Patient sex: F
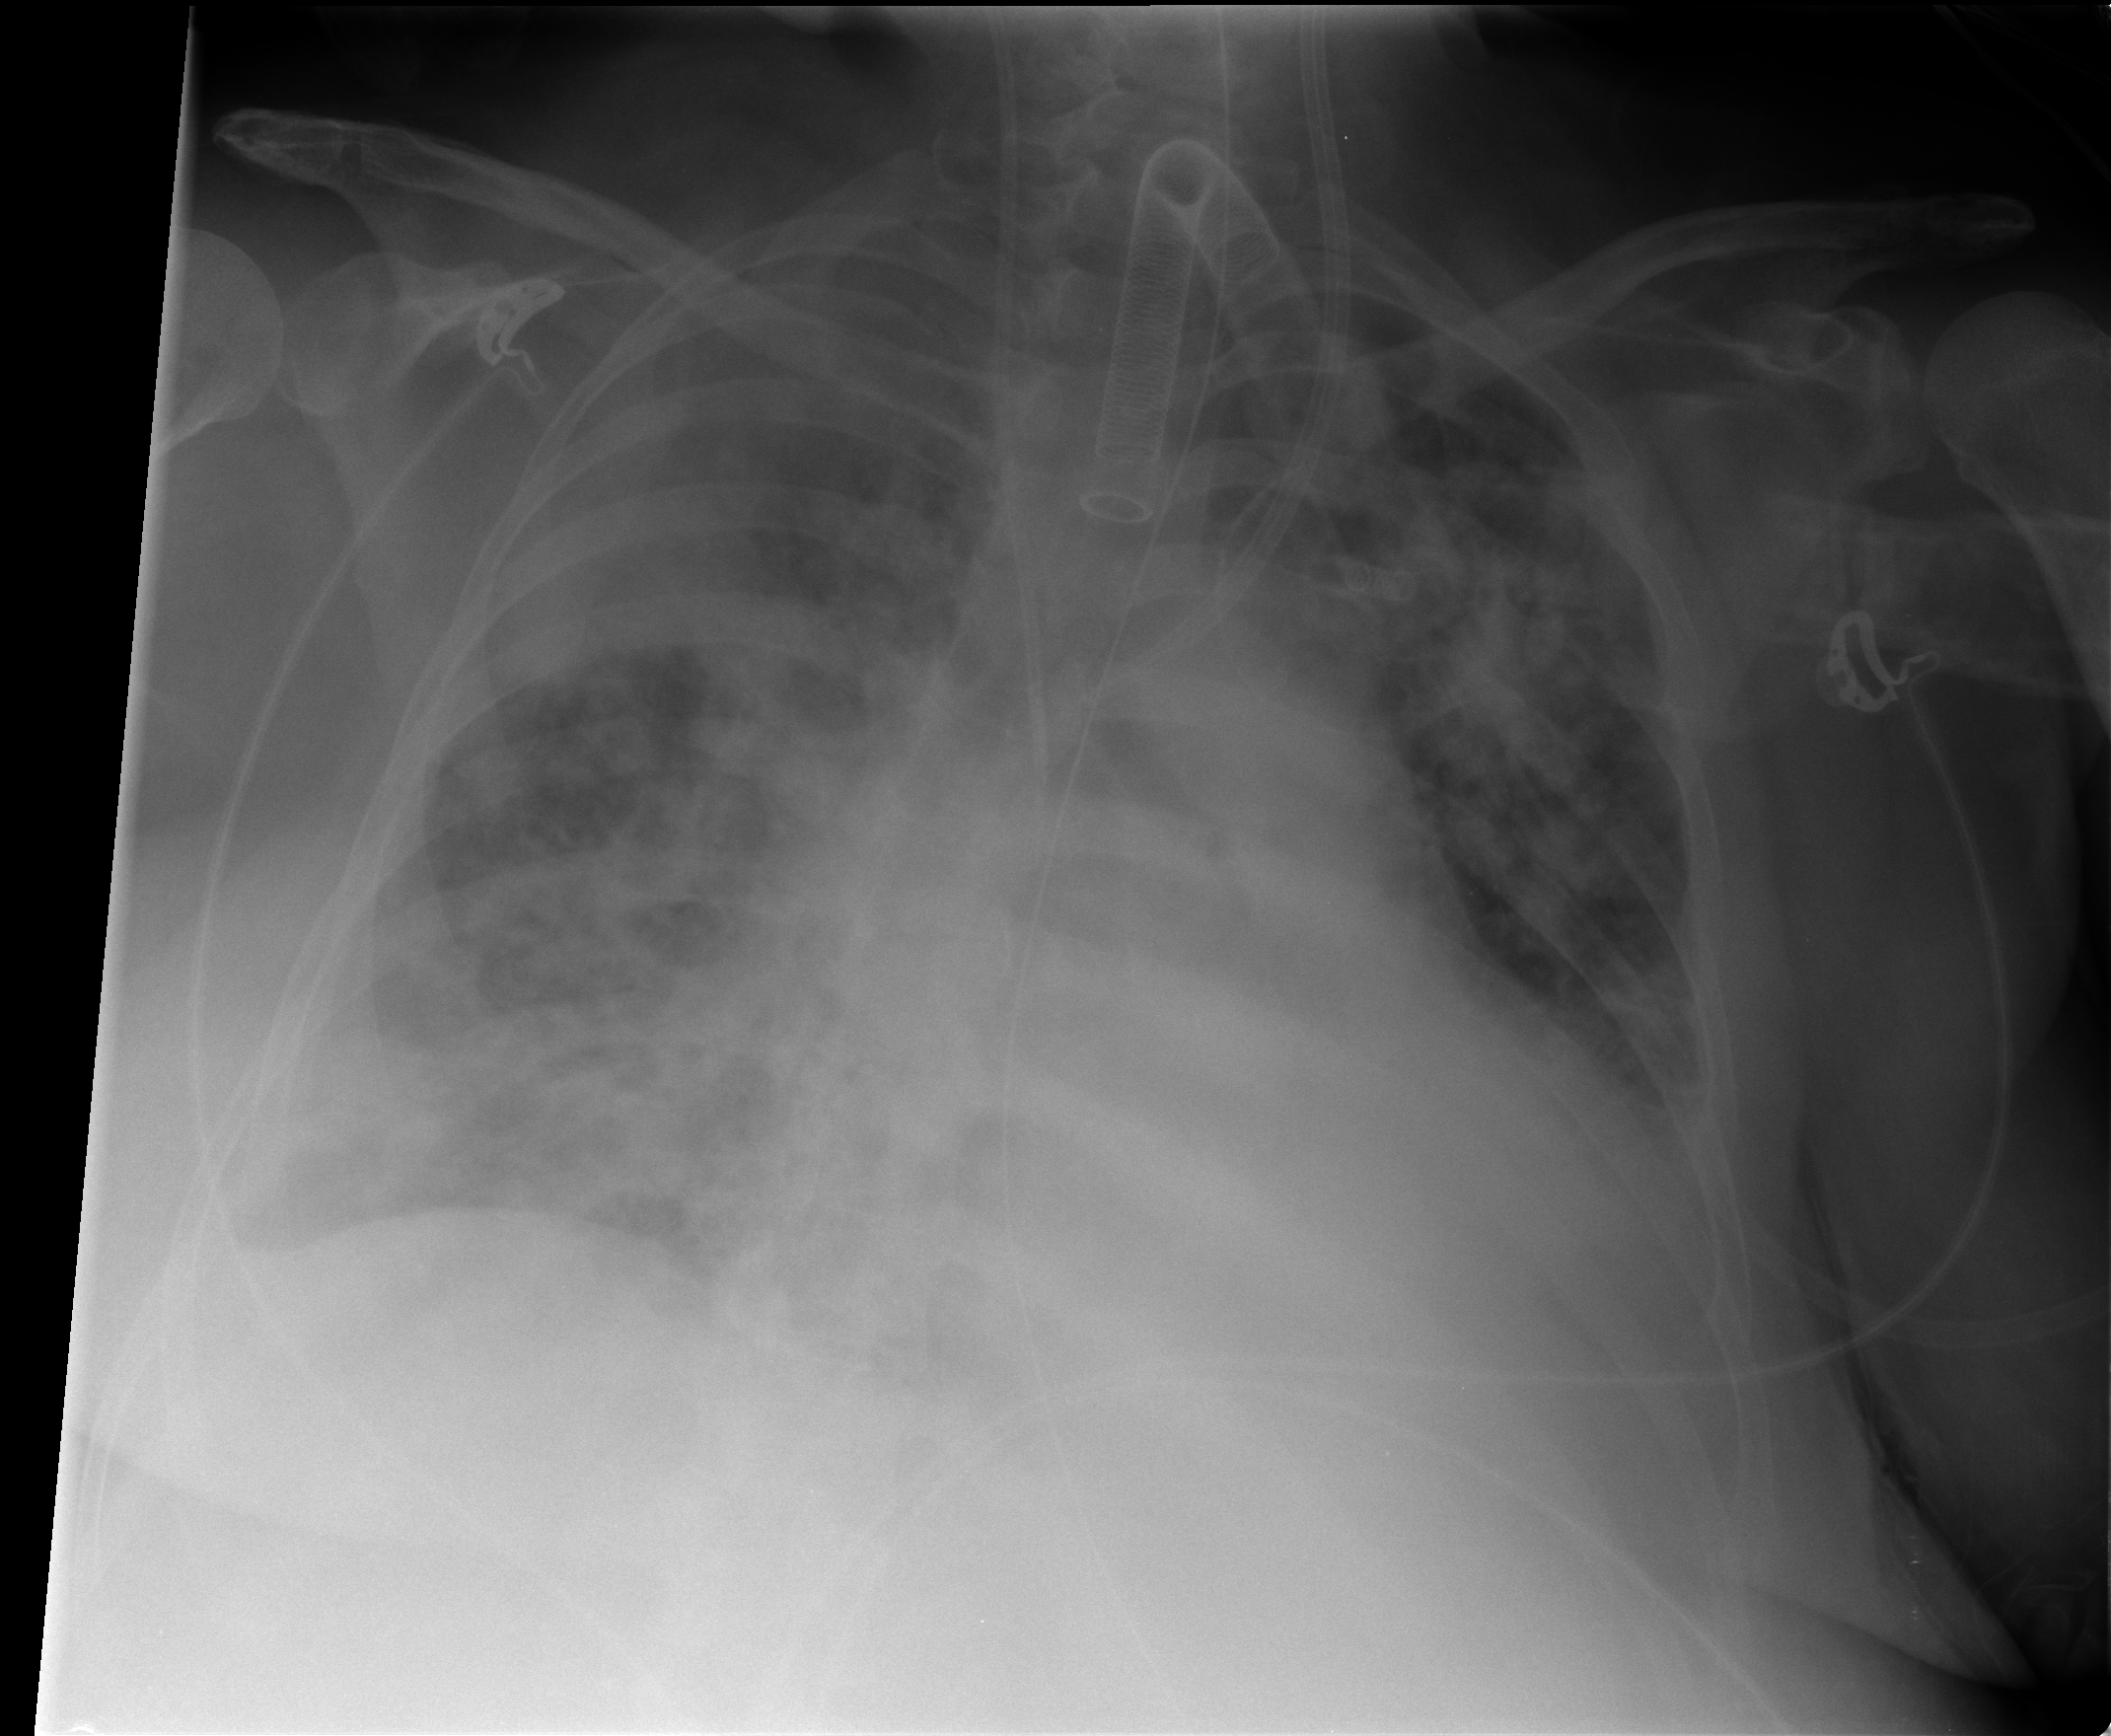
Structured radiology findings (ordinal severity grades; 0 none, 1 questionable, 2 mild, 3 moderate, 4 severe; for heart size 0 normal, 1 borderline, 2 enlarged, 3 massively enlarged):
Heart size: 2
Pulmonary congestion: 2
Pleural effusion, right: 2
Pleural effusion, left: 2
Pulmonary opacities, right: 3
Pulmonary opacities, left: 3
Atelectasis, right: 2
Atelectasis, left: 2